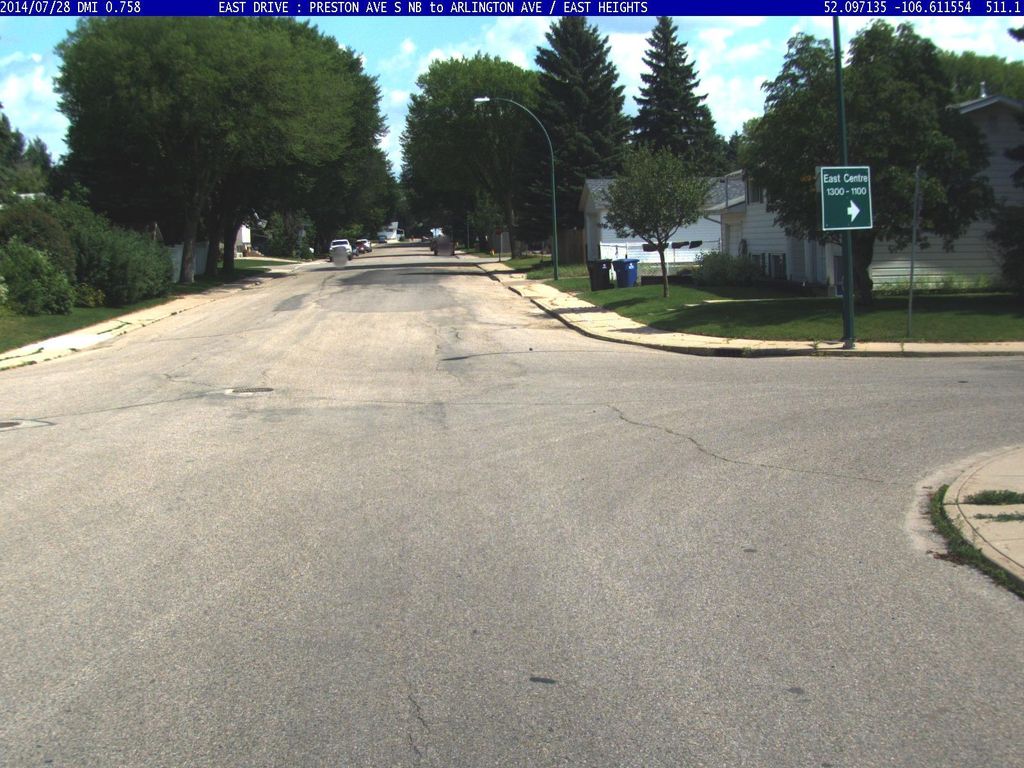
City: saskatoon